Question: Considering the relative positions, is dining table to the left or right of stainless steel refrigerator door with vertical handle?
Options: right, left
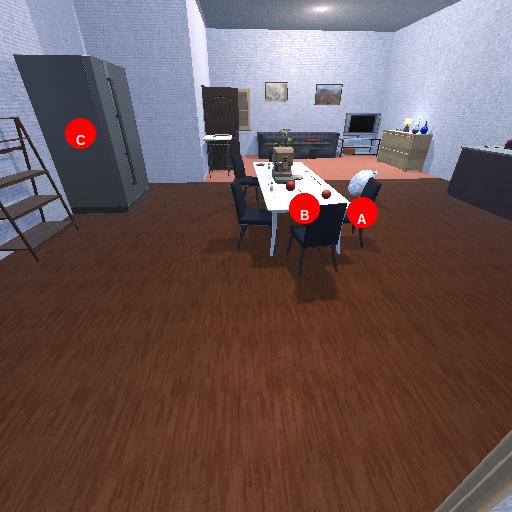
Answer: right